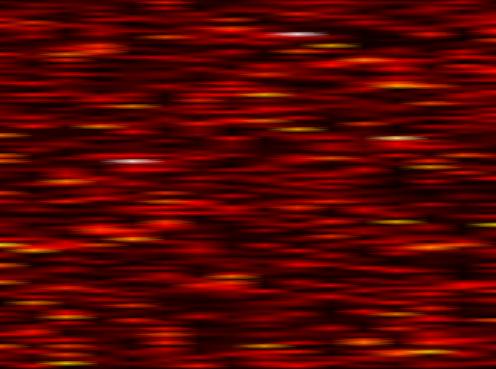
Label: UFMC